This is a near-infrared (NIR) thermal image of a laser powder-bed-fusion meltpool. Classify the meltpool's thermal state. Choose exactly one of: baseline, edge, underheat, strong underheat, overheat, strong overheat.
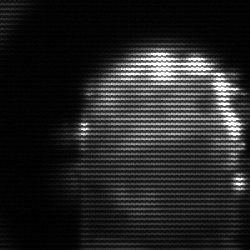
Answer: baseline